Question: i have this css code to add one arrow to my dropdown:
'''
div {
&.toggle-assessment-key-dropdown {
margin-top: 10px;
border: 1px solid #cdd1da;
min-width: 180px;
border-radius: 4px;
min-height: auto;
padding: 6px 10px 5px 9px;
background: #ffffff;
position: absolute;
top: 24px;
left: 0;
z-index: 501;
&:after {
content: '';
position: absolute;
bottom: 100%;
left: 27%;
margin-left: 8px;
width: 0;
height: 0;
border-bottom: 6px solid #cdd1da;
border-right: 6px solid transparent;
border-left: 6px solid transparent;
border-color: transparent transparent #fff transparent;
border-width: 6px;
background: #cdd1da;
}
}
}
'''
This is the result:

I would like to remove grey corner but keep grey border:
Thank you
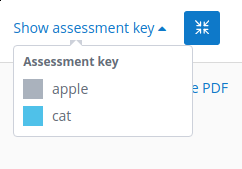
Answer: I have created snippet according to requirement, Currently done with css, you can make scss or i will create a pen let me know. please check:
'''
div.toggle-assessment-key-dropdown {
margin-top: 10px;
border: 1px solid #cdd1da;
min-width: 180px;
border-radius: 4px;
min-height: auto;
padding: 6px 10px 5px 9px;
background: #ffffff;
position: absolute;
top: 24px;
left: 0;
z-index: 501;
}
div:before {
content: '';
position: absolute;
bottom: 100%;
left: 26%;
margin-left: 8px;
width: 0;
height: 0;
border-style: solid;
border-color: transparent transparent #cdd1da transparent;
border-width: 7px;
}
div:after {
content: '';
position: absolute;
bottom: 100%;
left: 27%;
margin-left: 8px;
width: 0;
height: 0;
border-style: solid;
border-color: transparent transparent #fff transparent;
border-width: 5px;
}
'''
'''
<div class="toggle-assessment-key-dropdown">
Item
</div>
'''